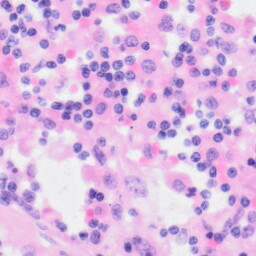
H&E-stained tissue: Kidney